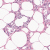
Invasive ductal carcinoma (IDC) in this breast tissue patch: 0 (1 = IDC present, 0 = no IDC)